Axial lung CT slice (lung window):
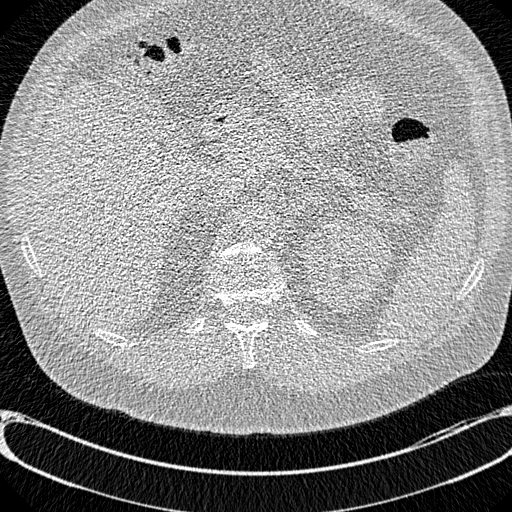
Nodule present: no